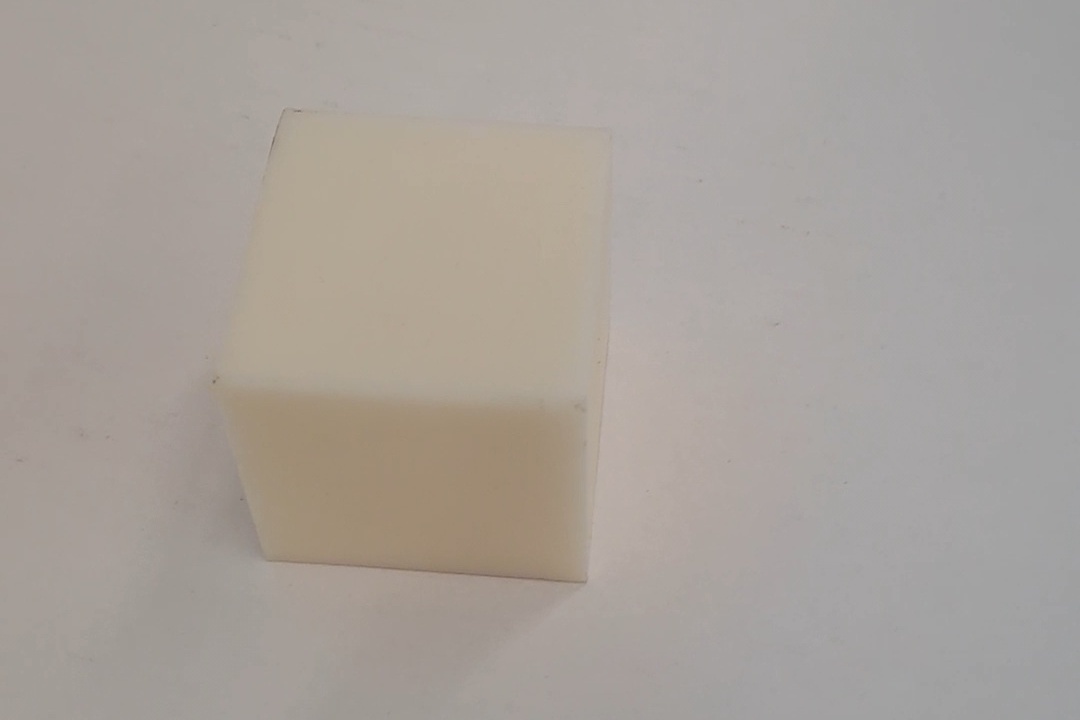
Label: Cuboid